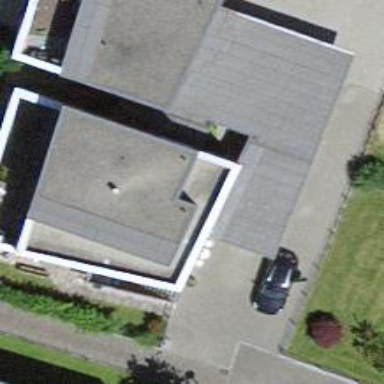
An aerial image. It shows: Detached building.